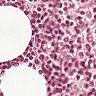
Metastatic tissue present: no